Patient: sex M, age 64
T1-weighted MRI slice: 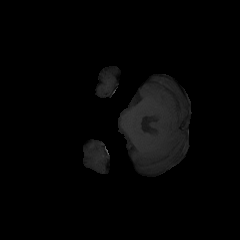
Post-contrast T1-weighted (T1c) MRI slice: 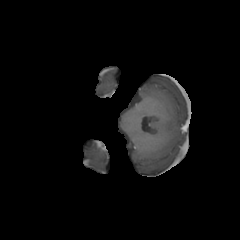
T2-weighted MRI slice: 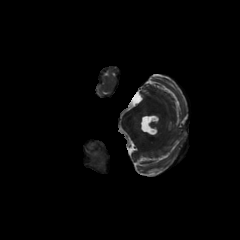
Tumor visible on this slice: no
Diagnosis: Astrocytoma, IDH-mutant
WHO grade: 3